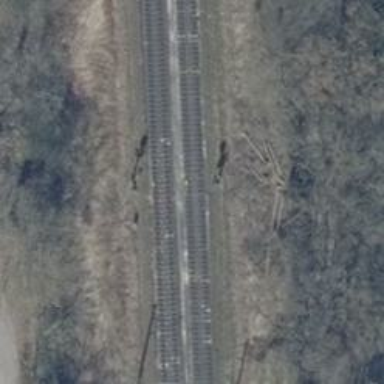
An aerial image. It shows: Railway signal.